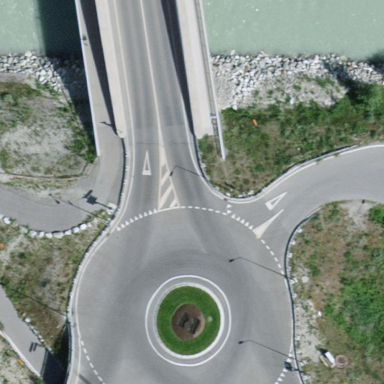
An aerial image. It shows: Tertiary road with asphalt surface leading to roundabout junction.